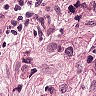
Metastatic tissue present: yes